Field crop: tomato
Growth stage: 1
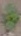
Species: solanum